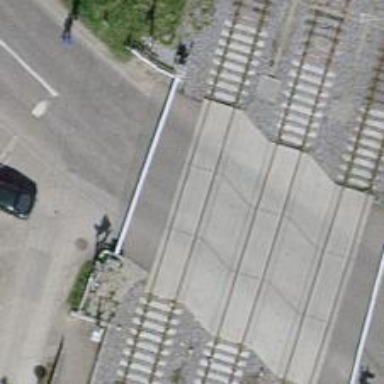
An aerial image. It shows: Level crossing along the railway.